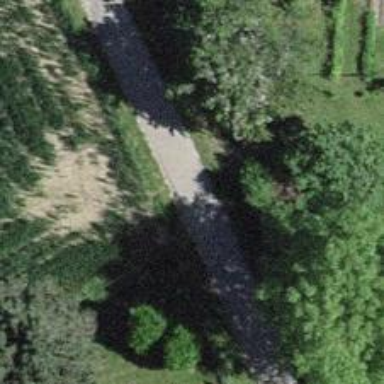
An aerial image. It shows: Grassy path.